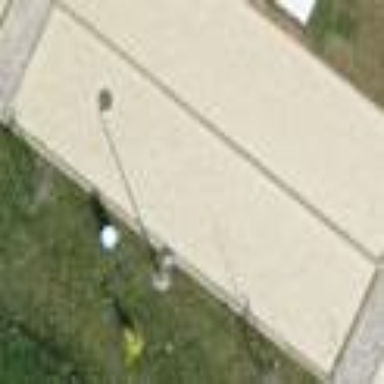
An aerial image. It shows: Boules pitch in the leisure land area.